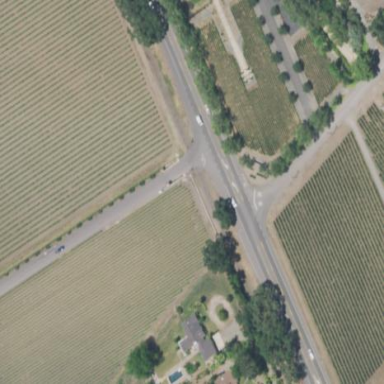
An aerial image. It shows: Vineyard growing wine grapes.